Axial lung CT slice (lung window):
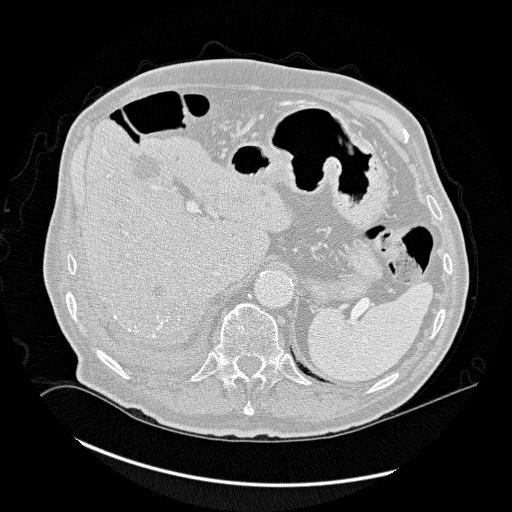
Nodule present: no